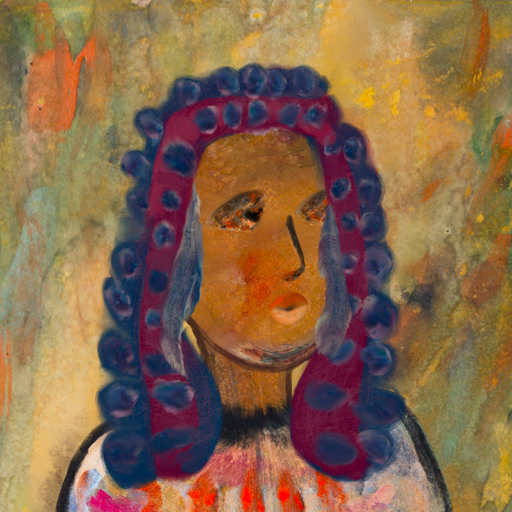
Background: Comrade, Head And Neck Side: Pipe, Face Side: Gypsy_Queen, Bust: Childish, Hair Side: Hill_Girl, Head Accessory: Blank, Second Necklace: Blank, Necklace: Blank, Baby: Blank